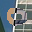
Label: 0